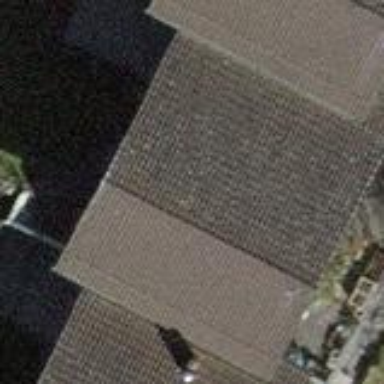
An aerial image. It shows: Building with tiled roof.